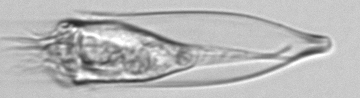
Label: Favella